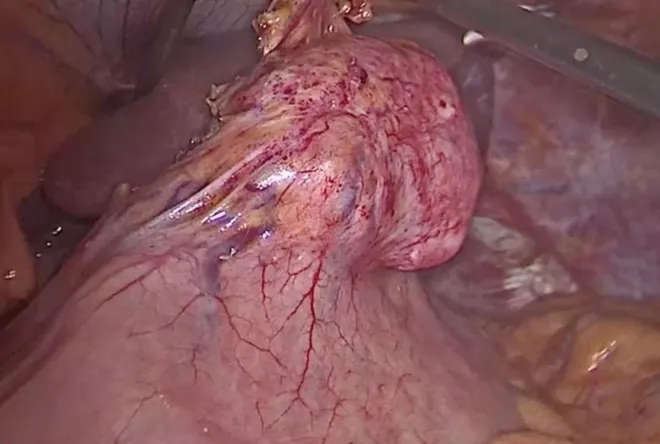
Intraoperative image of the Schwannoma in the lesser curvature of the stomach.
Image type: medical_photograph (other_medical_photograph)